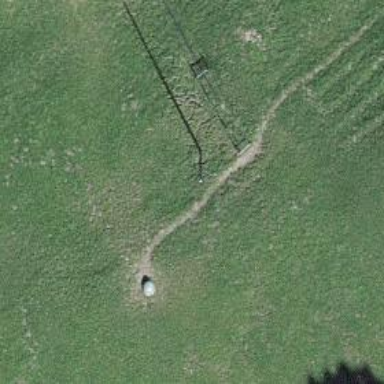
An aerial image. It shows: Utility pole in the area.